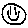
Label: smiley face